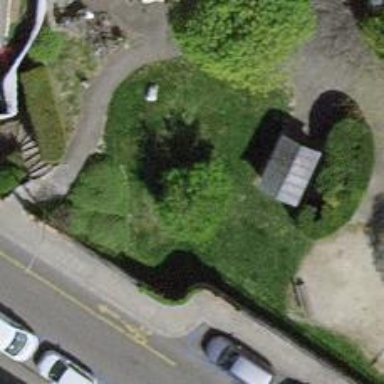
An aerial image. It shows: Shrub in its natural environment.